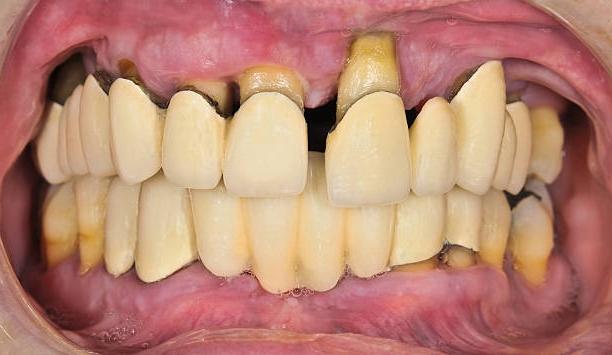
Condition: Gingivitis